Interaction volume radius: 5 \u00c5
Interaction volume height: 15 \u00c5
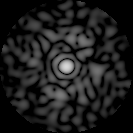
Disorder parameter: 0.8002